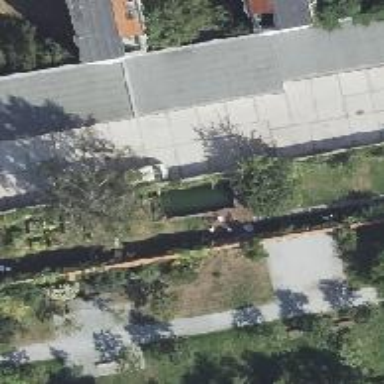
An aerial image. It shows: Residential garden area classified as leisure land.